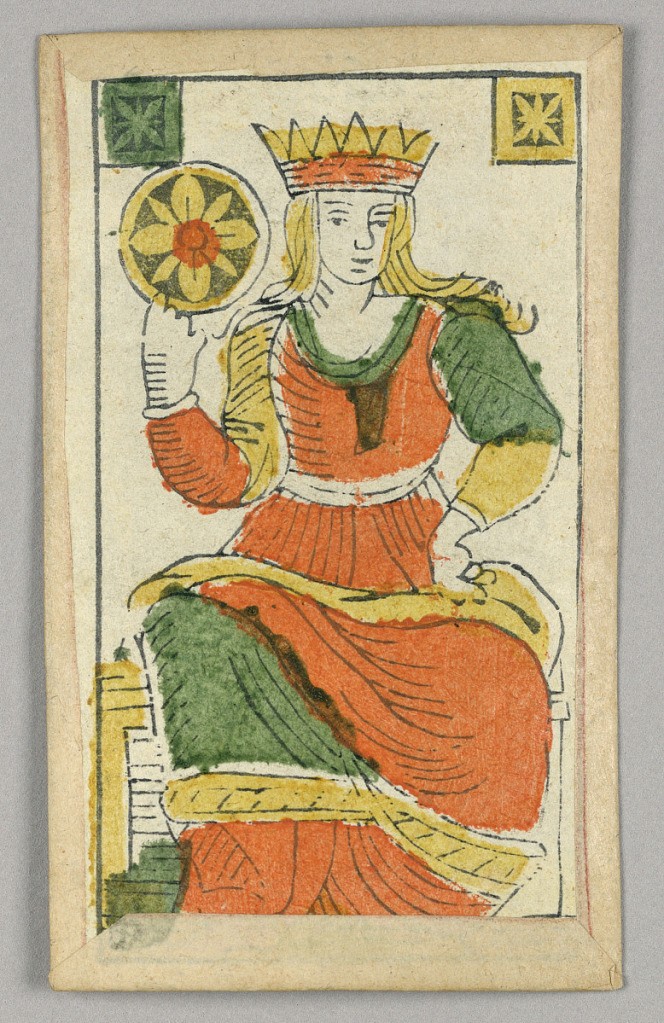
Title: Minchiate (Tarot) Playing Card
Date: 17th century
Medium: Stencil-colored woodblock print
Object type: Playing card
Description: Part of a set of Italian Minchiate playing cards.